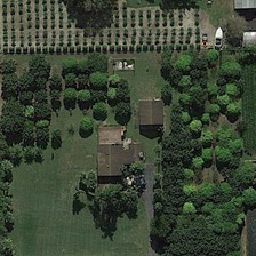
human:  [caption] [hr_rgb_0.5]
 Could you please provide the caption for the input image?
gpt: There are many trees near two buildings on the green grass.

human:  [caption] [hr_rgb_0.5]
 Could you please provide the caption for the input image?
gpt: Building on two sides of the grass covered with two grey roofs.

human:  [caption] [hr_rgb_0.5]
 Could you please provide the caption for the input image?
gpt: on both sides of the grass covered by two grey roofs of the building.

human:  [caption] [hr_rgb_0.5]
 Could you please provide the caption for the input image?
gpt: The grass on both sides is covered with two gray building roofs.

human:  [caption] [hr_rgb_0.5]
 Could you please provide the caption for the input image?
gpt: There are many trees in the green grass near the two buildings.